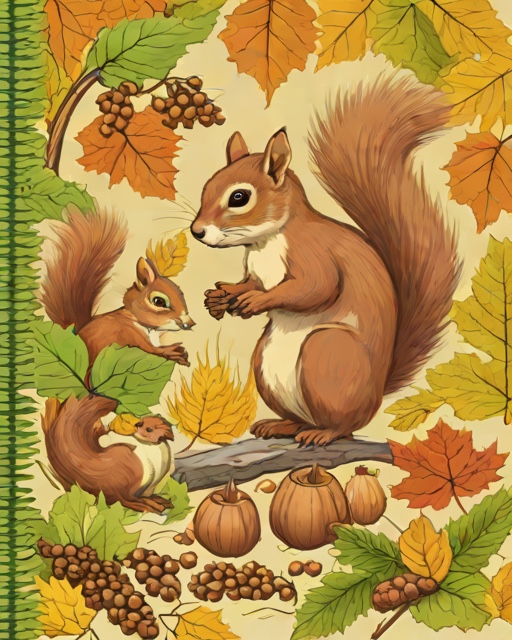
Category: Autumn